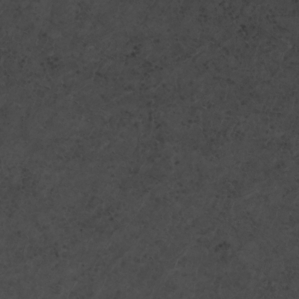
Label: non_frost